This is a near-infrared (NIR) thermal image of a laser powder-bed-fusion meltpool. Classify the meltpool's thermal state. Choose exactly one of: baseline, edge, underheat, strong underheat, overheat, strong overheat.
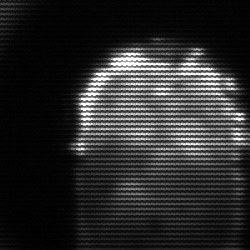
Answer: baseline